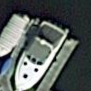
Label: Civil_yacht